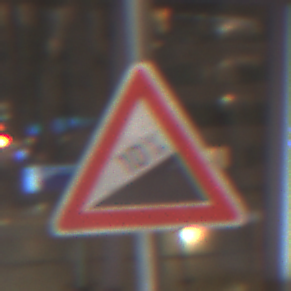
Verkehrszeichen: Steigung10
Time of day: NotSpecified
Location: Indoor (Urban)
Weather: NotSpecified
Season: NotSpecified
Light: Artificial